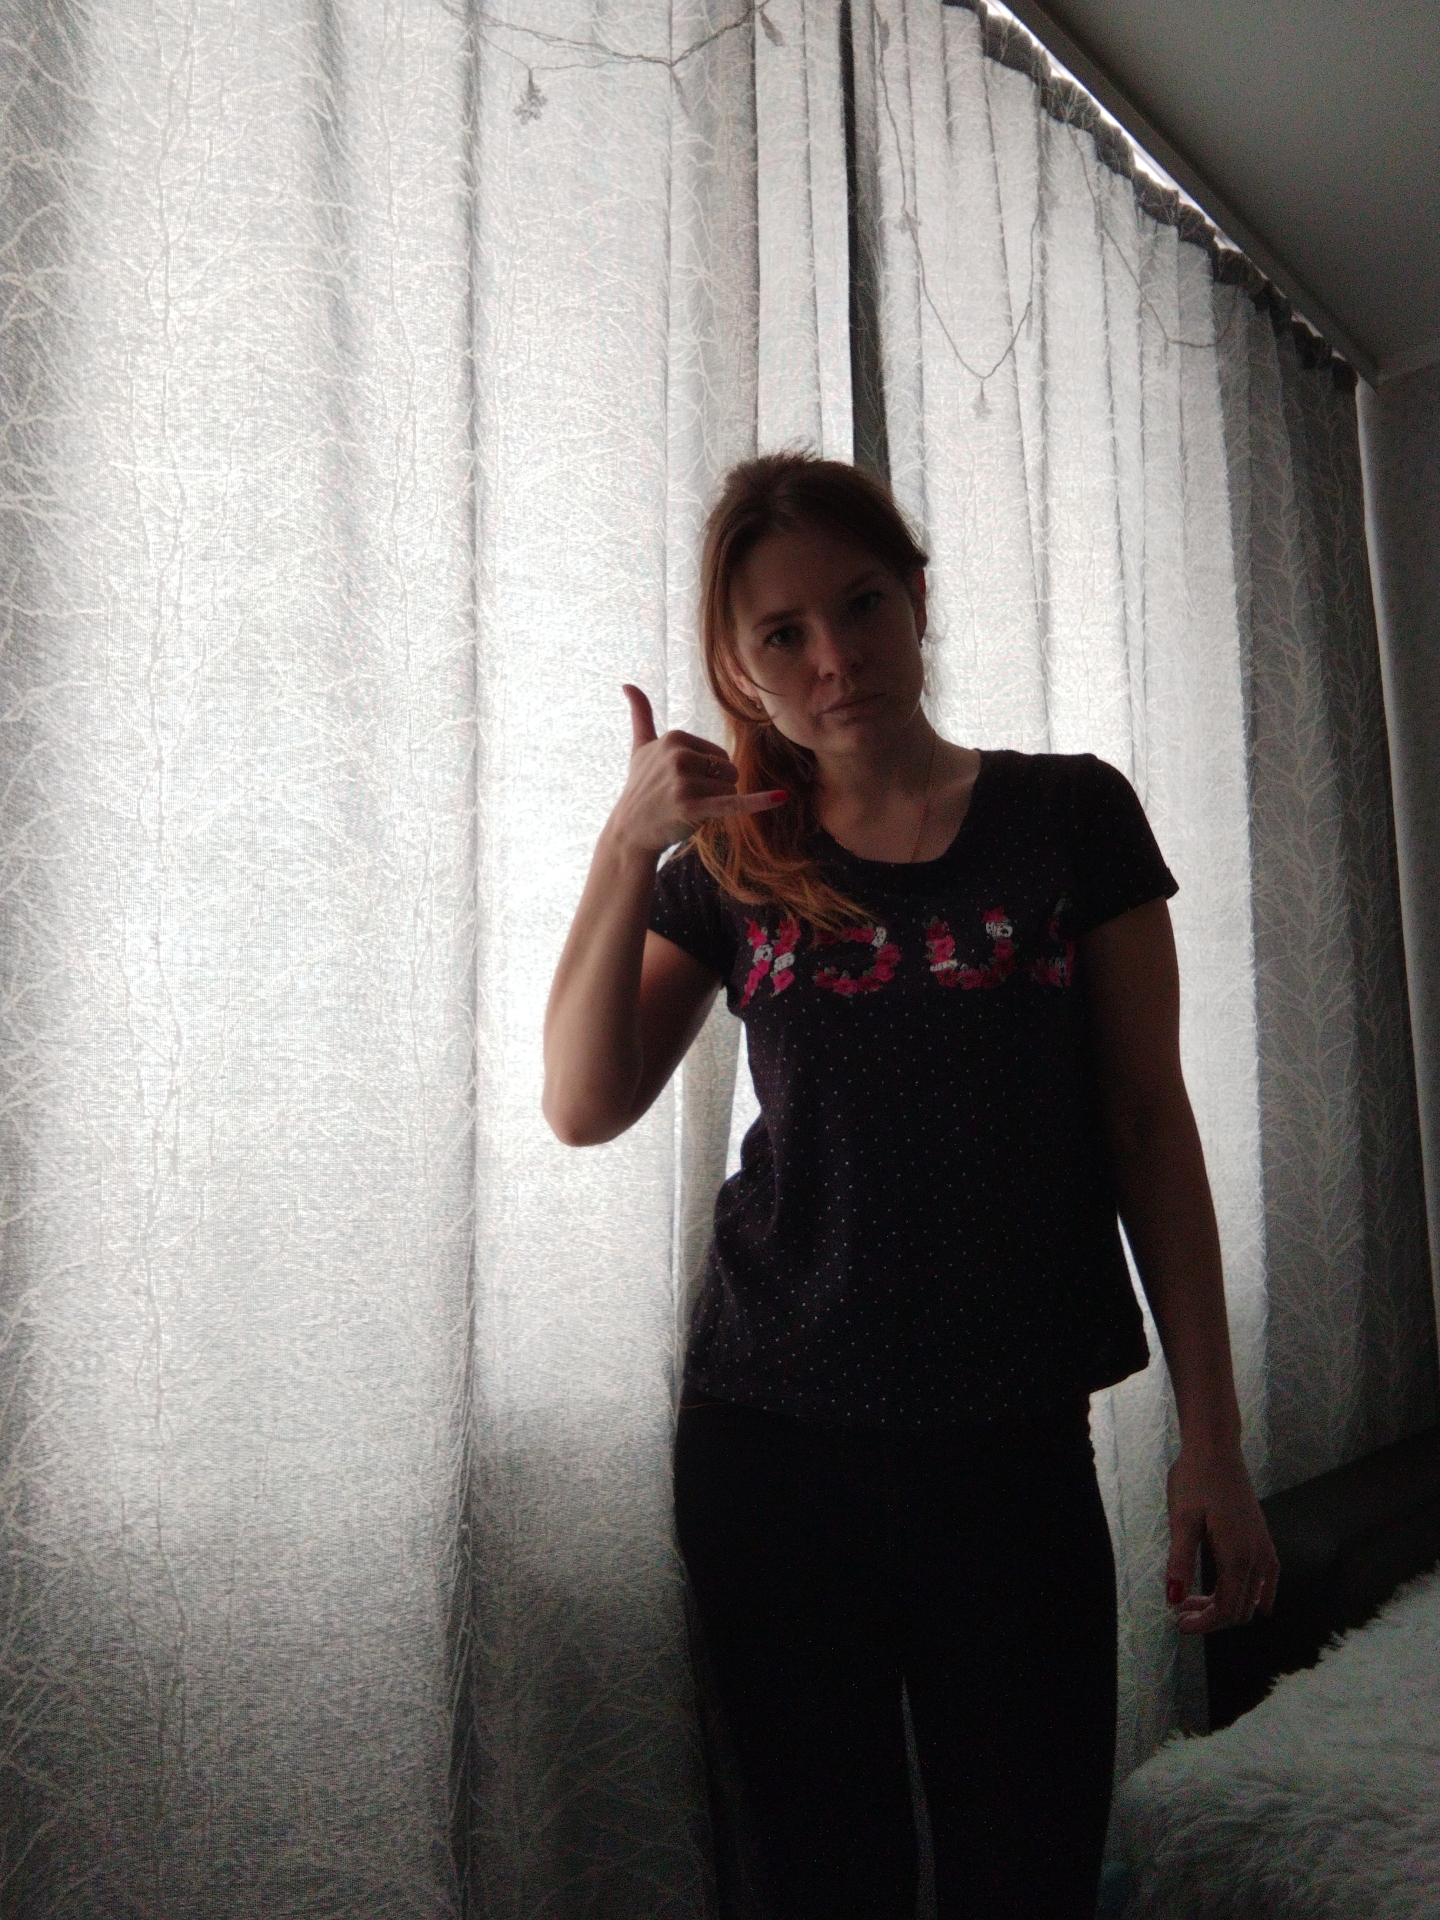
Label: noise